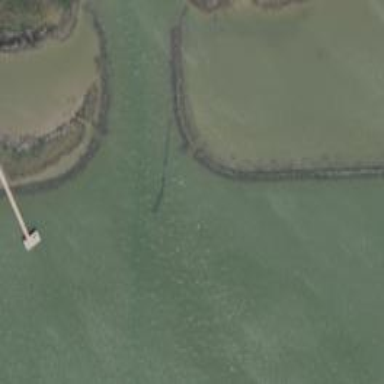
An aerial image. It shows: Breakwater structure.